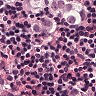
Metastatic tissue present: yes